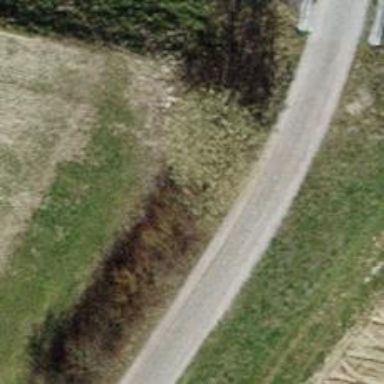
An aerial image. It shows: Hedge acting as barrier.